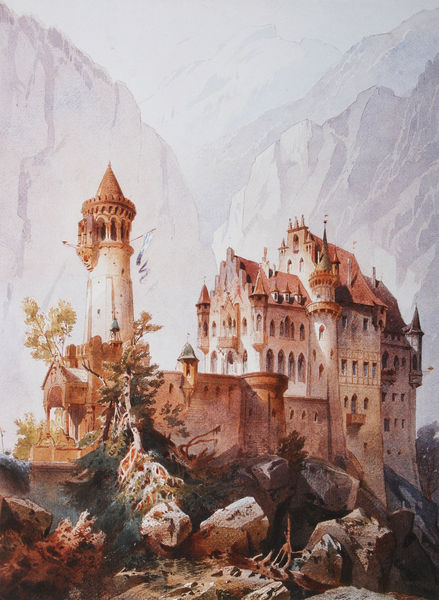
Titel: Vorentwurf zu Schloss Neuschwanstein
Künstler: Christian Jank
Schlagwörter: baum, berg, blau, felsen, gemälde, himmel, schatten, weiß, aquarell, bäume, grün, landschaft, ocker, braun, bunt, fenster, grau, hell, licht, säulen, dach, gebäude, rot, schloss, schnee, beige, stein, steine, hügel, natur, büsche, sträucher, tal, anhöhe, turm, farbig, ansicht, fahnen, fahne, abhang, berge, fels, gebirge, gipfel, dächer, mauer, nebel, massiv, schlucht, spitz, tor, silhouetten, zinnen, eingang, erker, helligkeit, burg, höhe, bayern, türmchen, türme, palast, tanne, gemäuer, portal, landschaftsbild, wurzeln, mauern, märchen, ludwig, schroff, könig ludwig ii, neuschwanstein, schlossmauer, bäme, schwanstein, ficht, schluss, söller, emster, fefelsen, schwanenstein, schloß schwanenstein